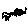
Label: cat